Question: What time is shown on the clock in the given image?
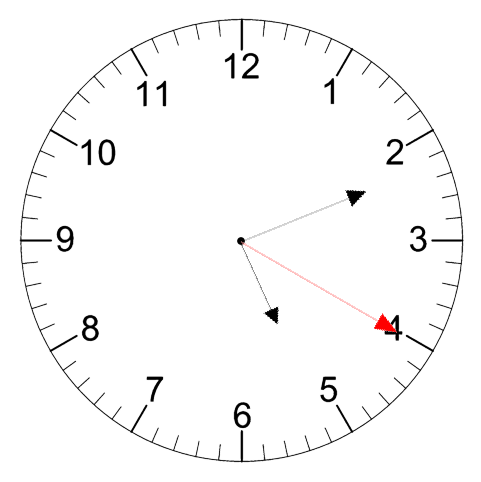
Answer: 05:11:20